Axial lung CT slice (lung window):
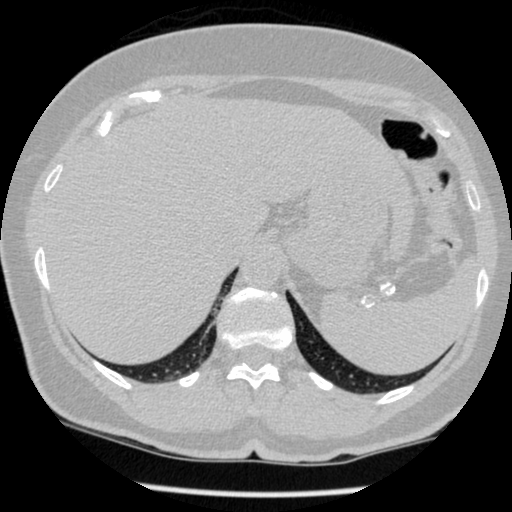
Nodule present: no